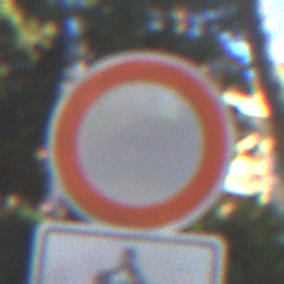
Verkehrszeichen: VerbotFahrzeugeAllerArt
Zusatzzeichen unten: EinspurigeFahrzeugeFrei3
Umgebung: Outdoor, Suburban
Tageszeit: MorningAfternoon
Wetter: Clear
Licht: Natural
Jahreszeit: NotSpecified
Kontrast: HighContrast